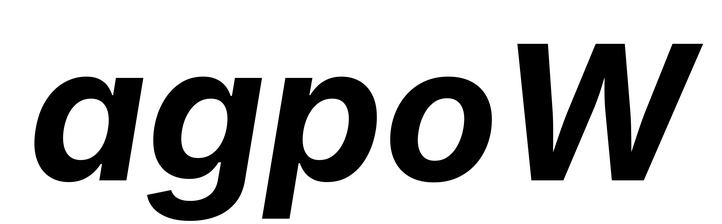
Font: Inter-Italic_Bold_Italic